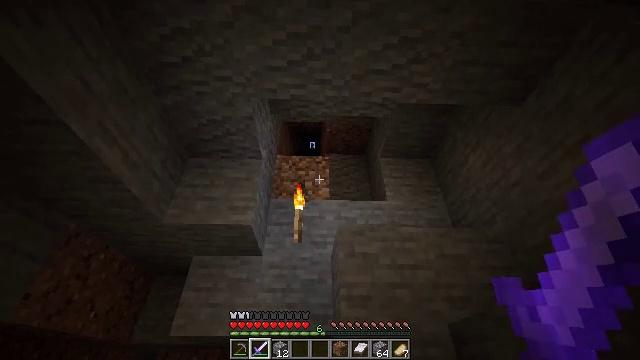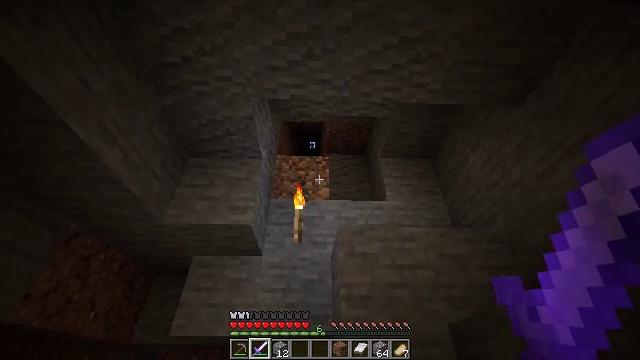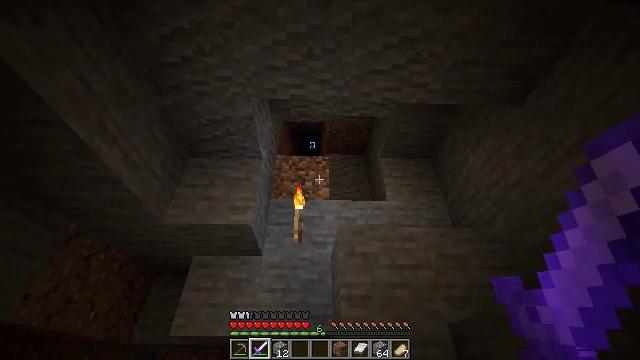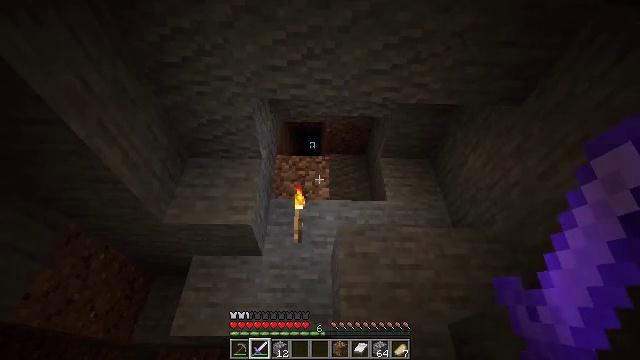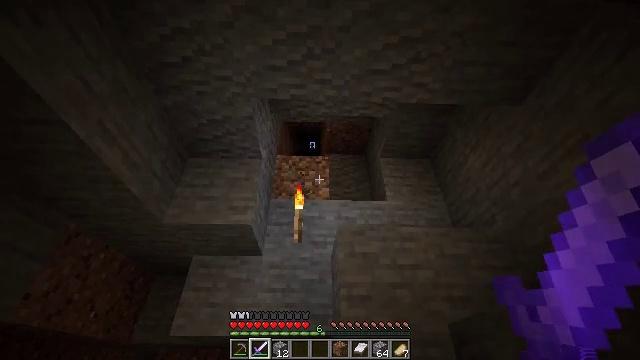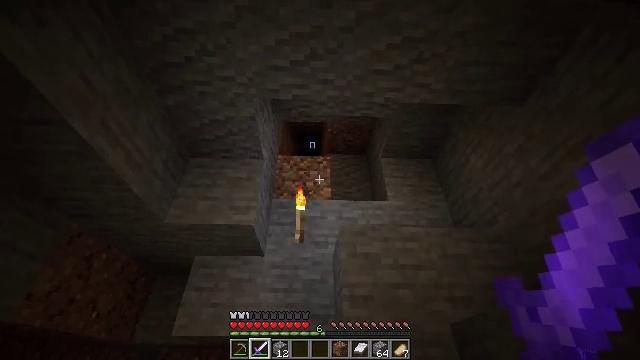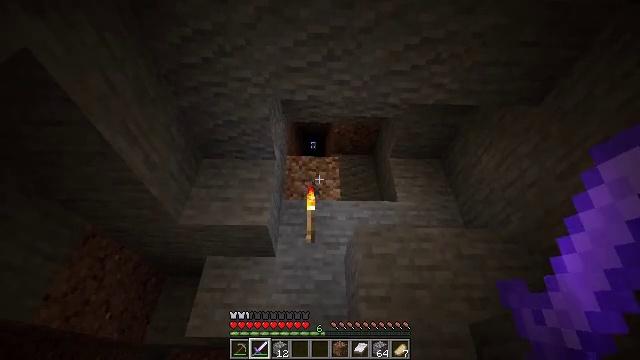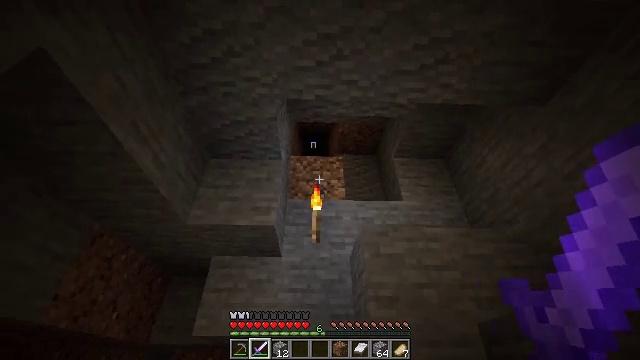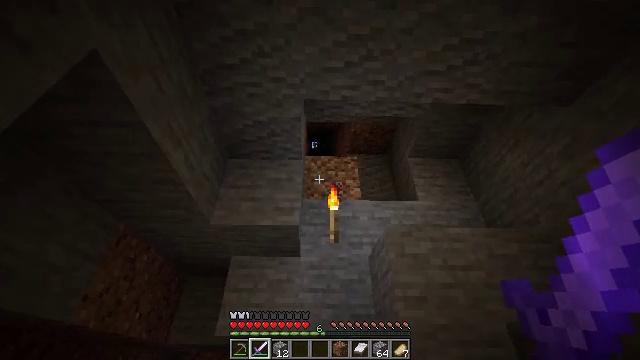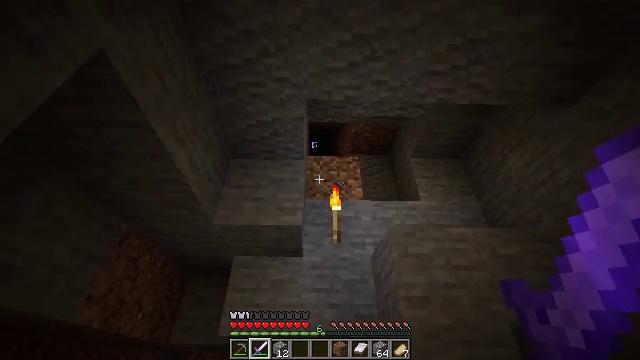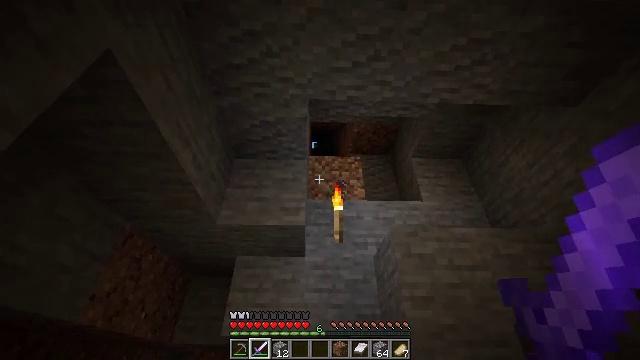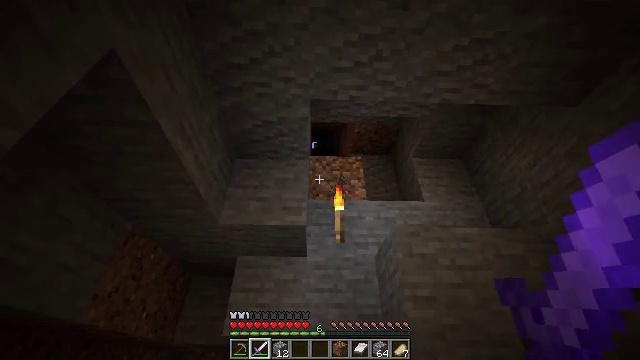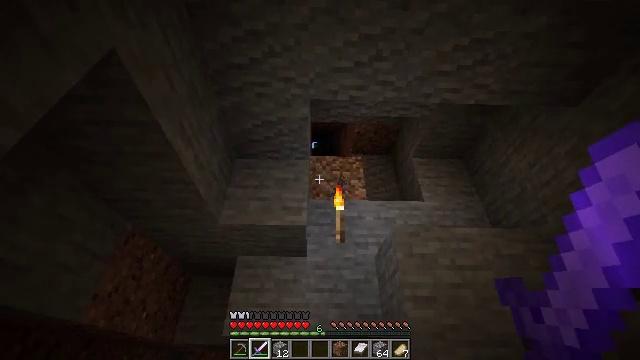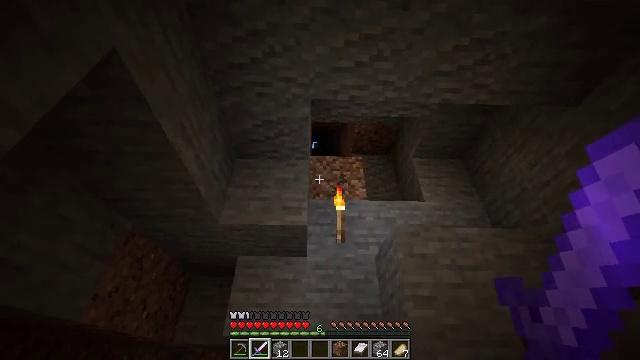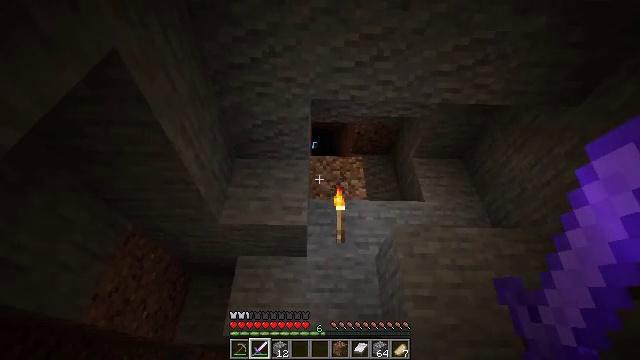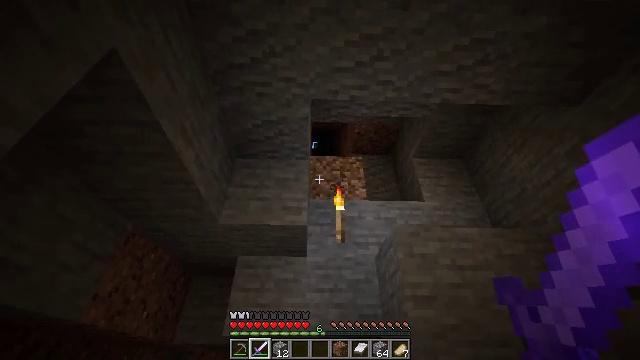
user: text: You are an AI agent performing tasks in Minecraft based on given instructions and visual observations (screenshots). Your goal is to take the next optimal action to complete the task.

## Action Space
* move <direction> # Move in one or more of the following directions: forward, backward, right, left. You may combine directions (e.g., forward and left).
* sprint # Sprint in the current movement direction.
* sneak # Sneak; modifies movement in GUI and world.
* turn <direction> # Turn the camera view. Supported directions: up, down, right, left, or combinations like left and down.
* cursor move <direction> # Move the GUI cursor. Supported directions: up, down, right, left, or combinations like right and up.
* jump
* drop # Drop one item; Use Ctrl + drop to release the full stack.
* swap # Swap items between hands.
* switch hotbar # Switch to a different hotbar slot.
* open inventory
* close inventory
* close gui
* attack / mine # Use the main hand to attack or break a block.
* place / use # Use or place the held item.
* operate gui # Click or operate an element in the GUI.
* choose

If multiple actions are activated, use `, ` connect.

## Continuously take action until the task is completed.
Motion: motion action
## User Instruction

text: Break soul soil to pick it up.
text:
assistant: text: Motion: no_op
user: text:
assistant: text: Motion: no_op
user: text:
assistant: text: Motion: no_op
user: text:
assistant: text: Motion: no_op
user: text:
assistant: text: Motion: move left
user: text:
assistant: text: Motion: move left
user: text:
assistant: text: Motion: move left
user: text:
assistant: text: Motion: no_op
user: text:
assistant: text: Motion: no_op
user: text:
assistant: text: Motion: no_op
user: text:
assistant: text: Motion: no_op
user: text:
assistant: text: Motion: no_op
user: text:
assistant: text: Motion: no_op
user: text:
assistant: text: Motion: no_op
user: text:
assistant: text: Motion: no_op
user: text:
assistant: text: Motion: no_op
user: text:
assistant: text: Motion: move right
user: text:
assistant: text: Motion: move right
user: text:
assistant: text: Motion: move right
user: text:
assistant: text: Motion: no_op
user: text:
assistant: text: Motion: no_op
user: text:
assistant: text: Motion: no_op
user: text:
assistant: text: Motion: no_op
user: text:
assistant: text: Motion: turn right and down
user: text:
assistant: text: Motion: turn right and down
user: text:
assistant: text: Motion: turn right and down
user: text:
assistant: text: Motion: turn right and down
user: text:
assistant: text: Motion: turn right and down
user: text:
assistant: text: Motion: turn right and down
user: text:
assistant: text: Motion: move forward